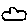
Label: cloud